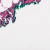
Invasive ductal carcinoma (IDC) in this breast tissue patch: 0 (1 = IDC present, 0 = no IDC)